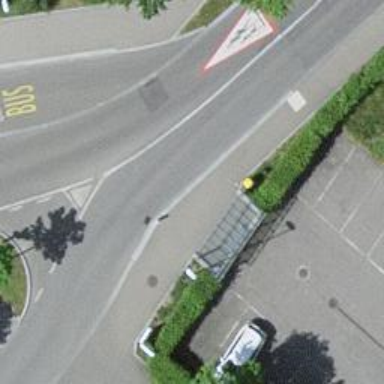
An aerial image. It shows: Post box is visible.